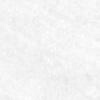
Label: no_change